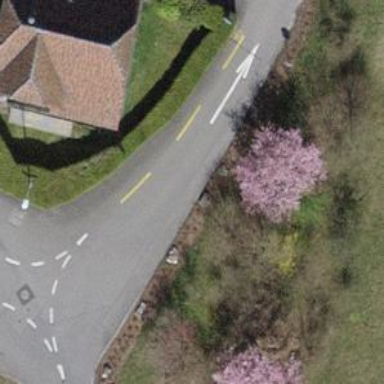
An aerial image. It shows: Residential road with opposite cycleway.